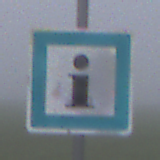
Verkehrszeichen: Informationsstelle
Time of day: MorningAfternoon
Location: Outdoor (RoadRail)
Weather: Overcast
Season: NotSpecified
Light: Natural